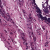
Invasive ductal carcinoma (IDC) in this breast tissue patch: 0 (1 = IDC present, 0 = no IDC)